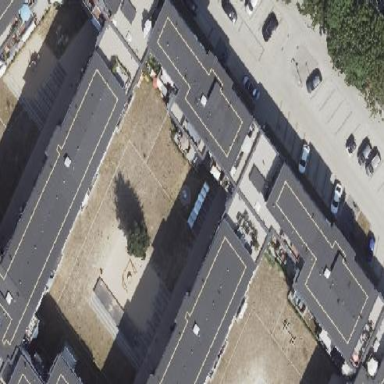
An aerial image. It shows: Part of building.